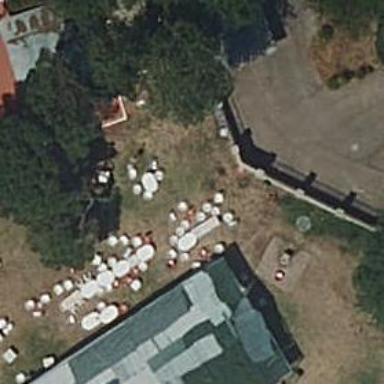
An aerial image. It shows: Picnic site for tourists.